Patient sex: M
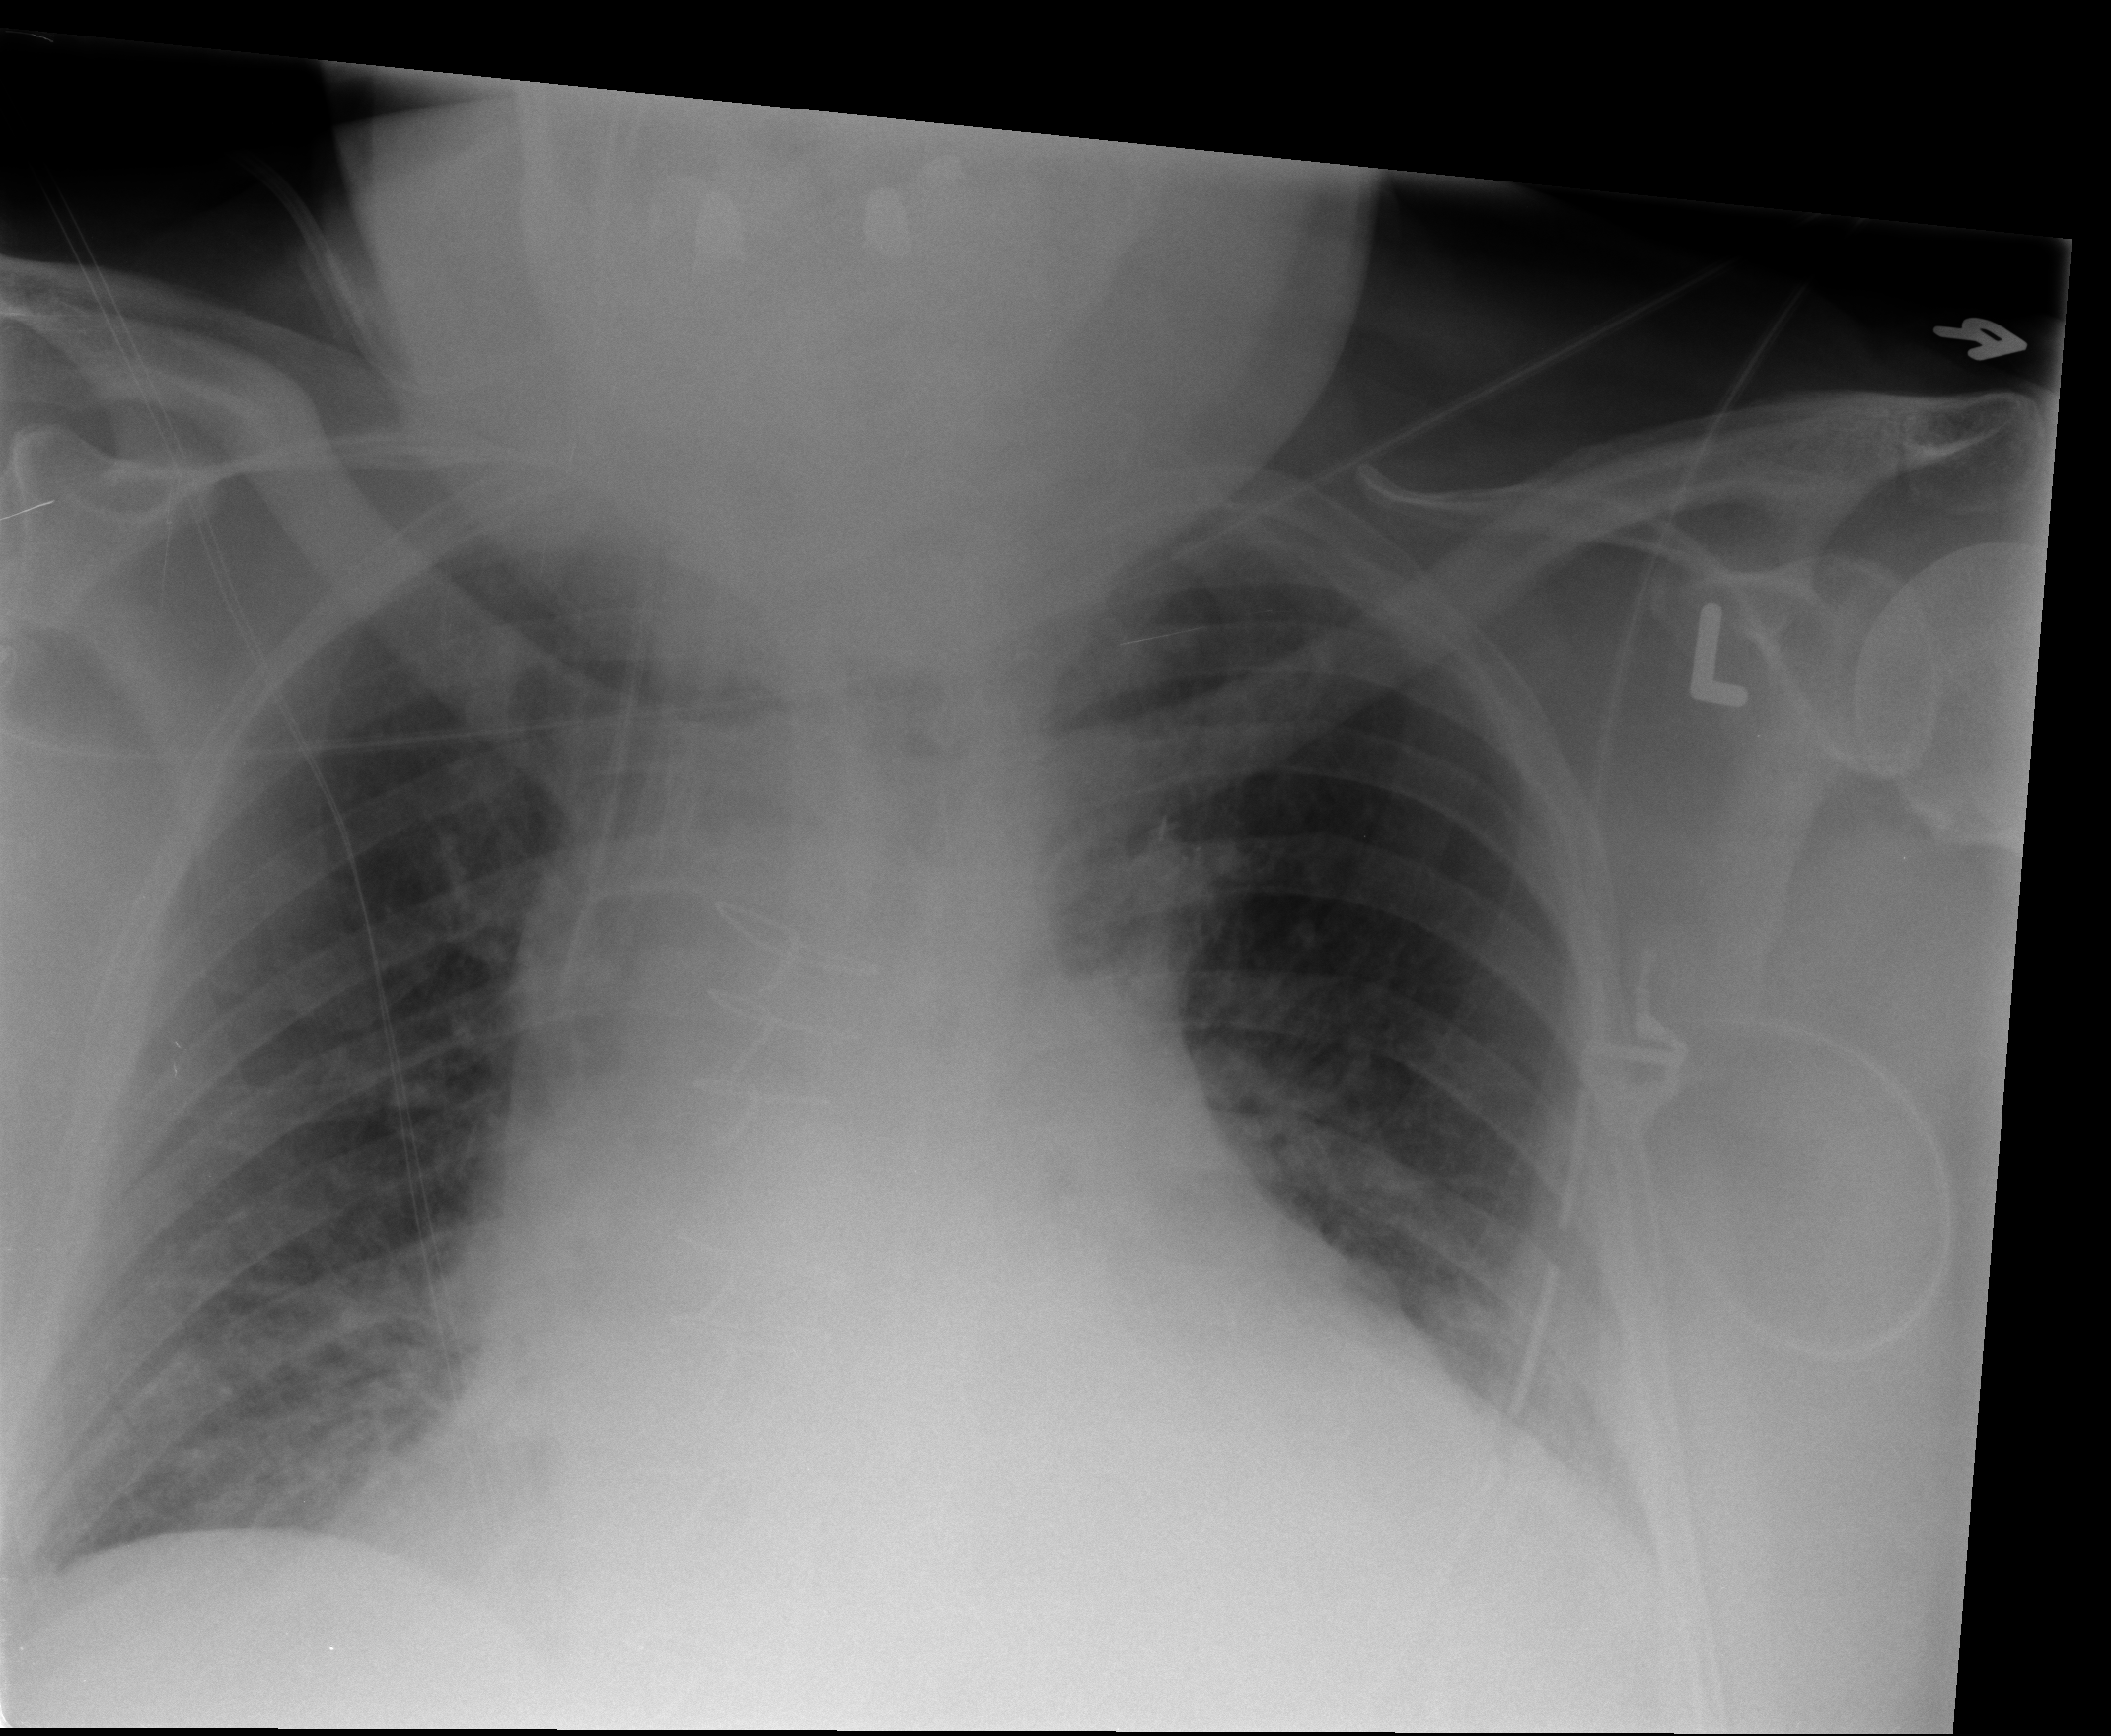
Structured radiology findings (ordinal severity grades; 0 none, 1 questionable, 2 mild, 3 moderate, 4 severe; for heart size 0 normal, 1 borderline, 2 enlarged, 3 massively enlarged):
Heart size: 2
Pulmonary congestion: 2
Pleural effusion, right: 0
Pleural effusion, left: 2
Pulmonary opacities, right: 0
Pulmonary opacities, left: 1
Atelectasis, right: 2
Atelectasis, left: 2